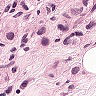
Metastatic tissue present: yes